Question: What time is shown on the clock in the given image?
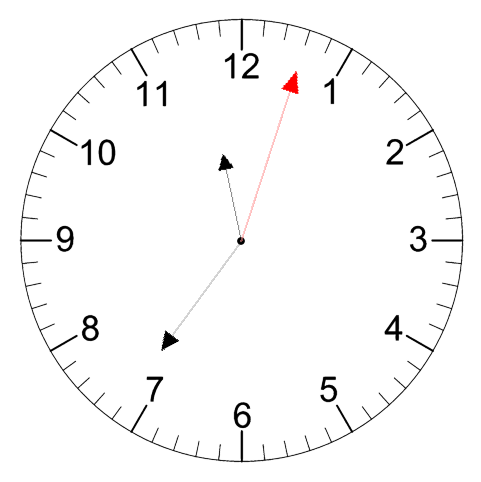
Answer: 11:36:03